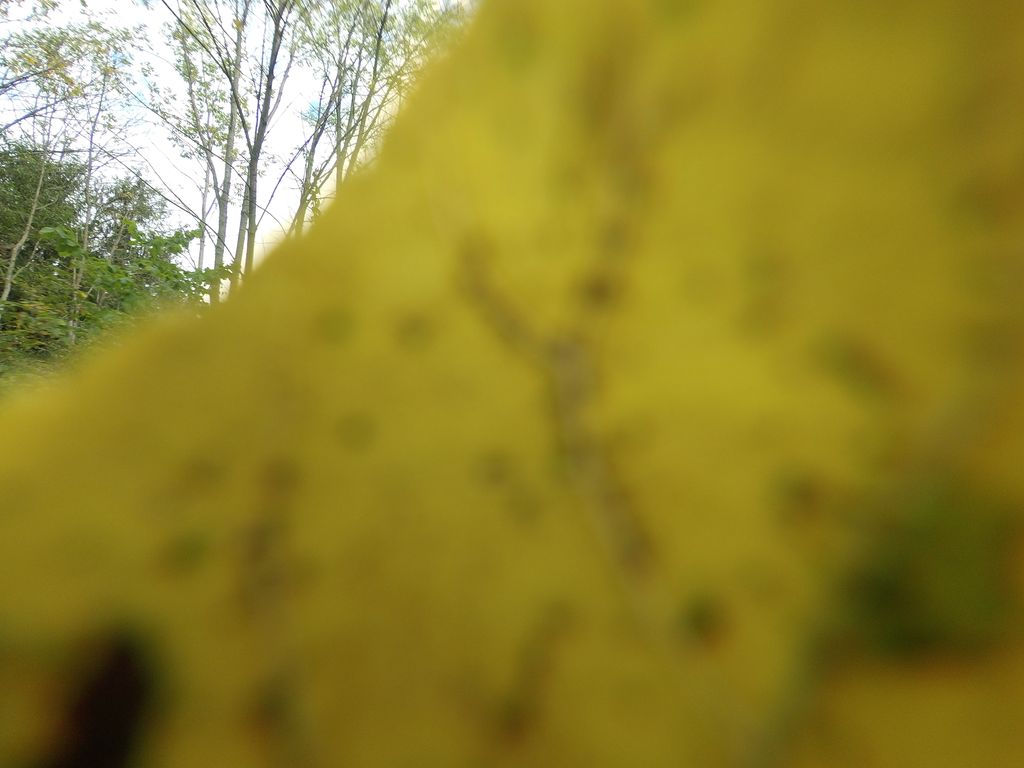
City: hamilton